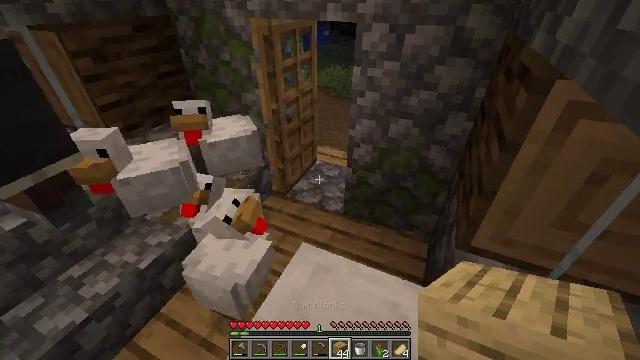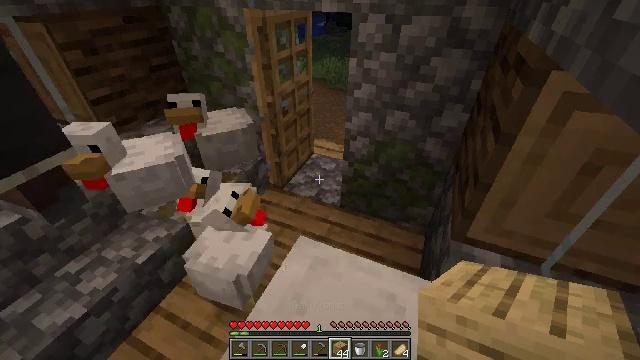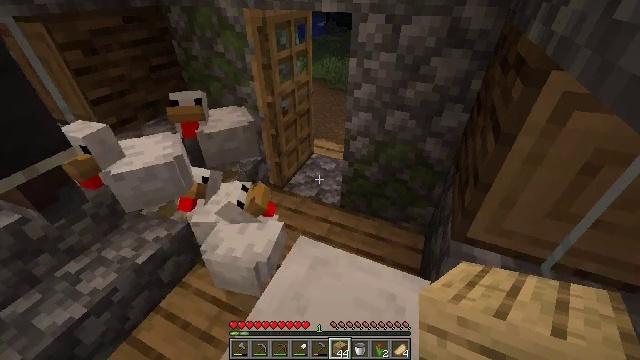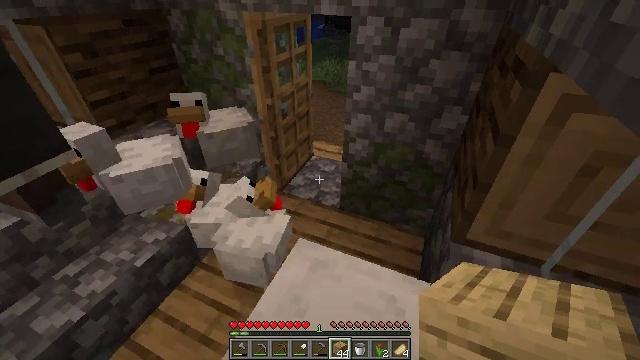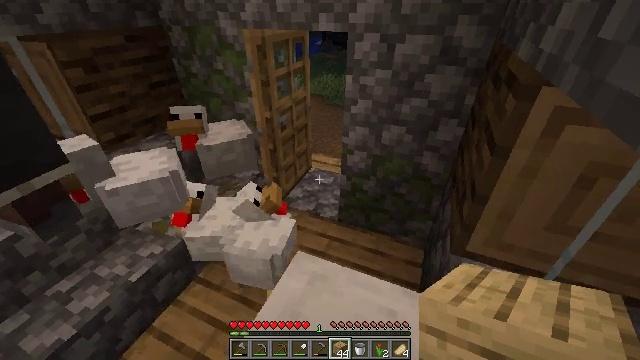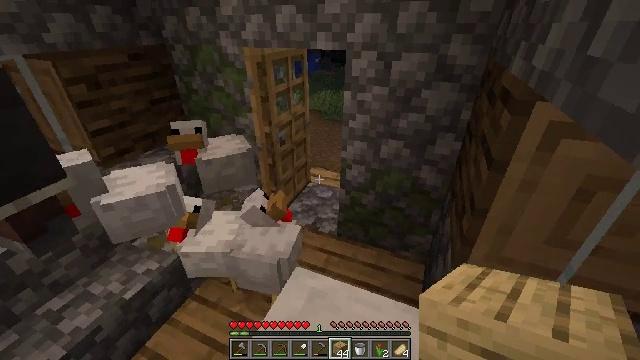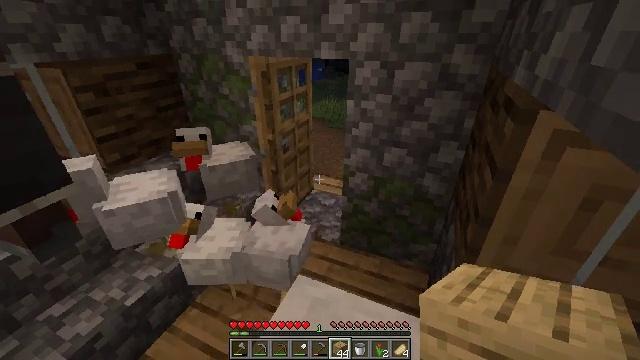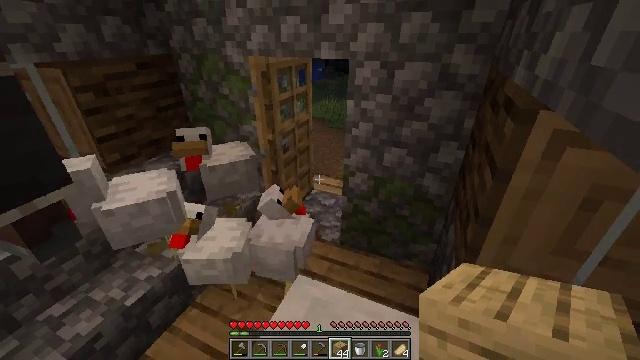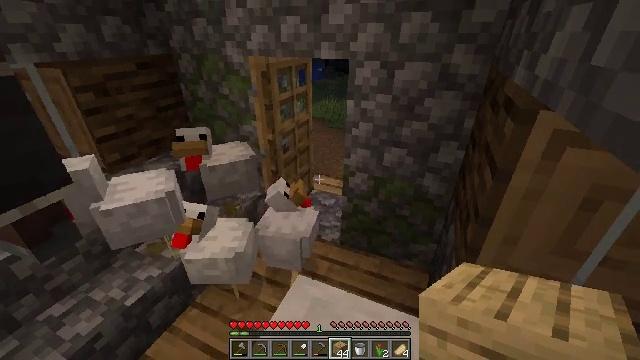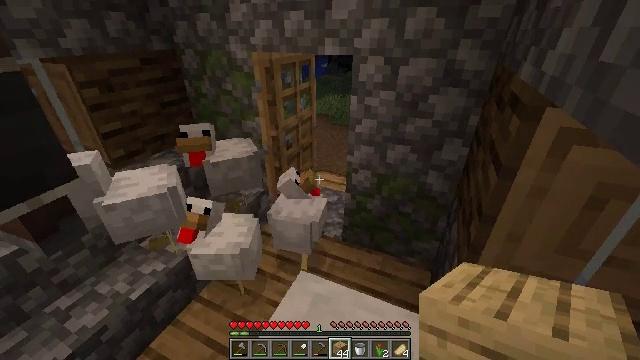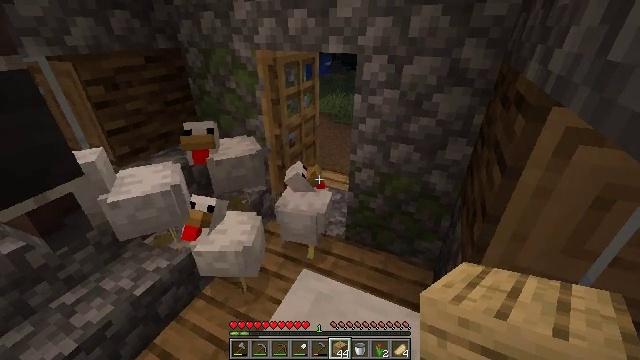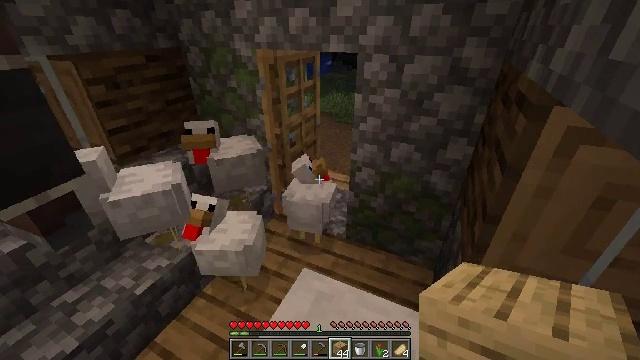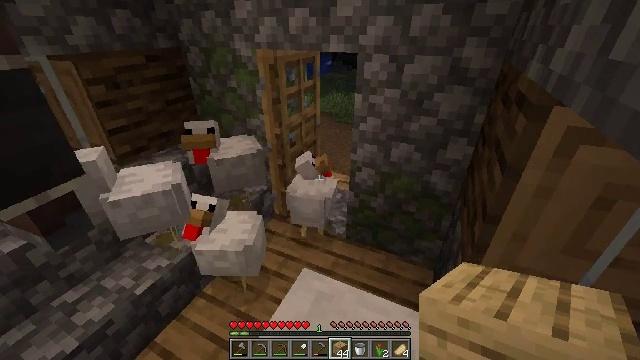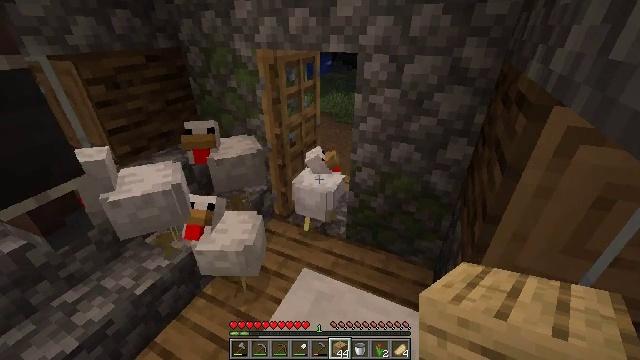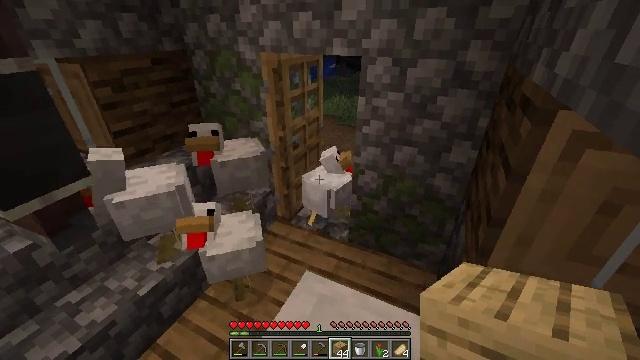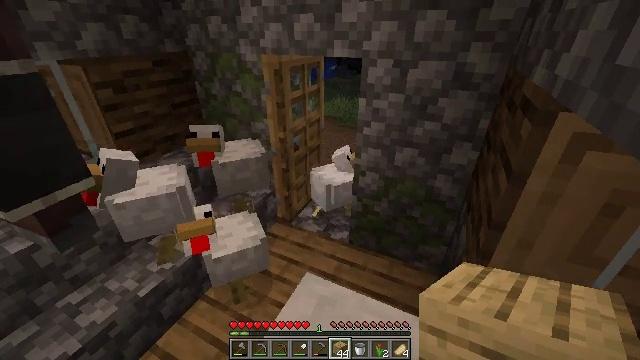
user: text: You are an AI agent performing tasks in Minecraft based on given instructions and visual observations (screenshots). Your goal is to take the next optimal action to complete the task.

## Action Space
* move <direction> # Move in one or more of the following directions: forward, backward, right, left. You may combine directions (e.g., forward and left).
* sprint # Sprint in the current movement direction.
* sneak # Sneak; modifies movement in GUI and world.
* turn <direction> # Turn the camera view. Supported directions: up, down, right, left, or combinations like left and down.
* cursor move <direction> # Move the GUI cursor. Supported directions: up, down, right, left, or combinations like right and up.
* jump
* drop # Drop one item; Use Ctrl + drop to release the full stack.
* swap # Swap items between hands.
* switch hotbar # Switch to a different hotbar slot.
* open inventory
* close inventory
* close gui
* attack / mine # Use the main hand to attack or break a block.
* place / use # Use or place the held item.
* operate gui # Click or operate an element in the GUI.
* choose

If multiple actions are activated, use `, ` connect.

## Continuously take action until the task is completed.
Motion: motion action
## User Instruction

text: Collect oak stairs from a structure.
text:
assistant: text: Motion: turn down, use / place
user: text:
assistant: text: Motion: use / place
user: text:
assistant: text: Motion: use / place
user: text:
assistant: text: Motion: turn up
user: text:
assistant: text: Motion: turn up
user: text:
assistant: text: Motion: turn up
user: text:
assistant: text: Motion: no_op
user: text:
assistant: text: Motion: no_op
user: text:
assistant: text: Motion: no_op
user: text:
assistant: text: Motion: no_op
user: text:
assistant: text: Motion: no_op
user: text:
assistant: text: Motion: no_op
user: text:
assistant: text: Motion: no_op
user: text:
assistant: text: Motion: no_op
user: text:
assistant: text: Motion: no_op
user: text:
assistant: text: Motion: no_op
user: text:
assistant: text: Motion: no_op
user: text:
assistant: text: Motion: no_op
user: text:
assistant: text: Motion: no_op
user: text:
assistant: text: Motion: no_op
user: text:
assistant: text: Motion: no_op
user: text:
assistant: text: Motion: no_op
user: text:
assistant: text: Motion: no_op
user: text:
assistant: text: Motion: no_op
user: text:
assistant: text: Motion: no_op
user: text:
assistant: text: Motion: no_op
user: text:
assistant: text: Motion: no_op
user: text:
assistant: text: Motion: no_op
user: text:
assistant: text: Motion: no_op
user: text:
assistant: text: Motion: no_op